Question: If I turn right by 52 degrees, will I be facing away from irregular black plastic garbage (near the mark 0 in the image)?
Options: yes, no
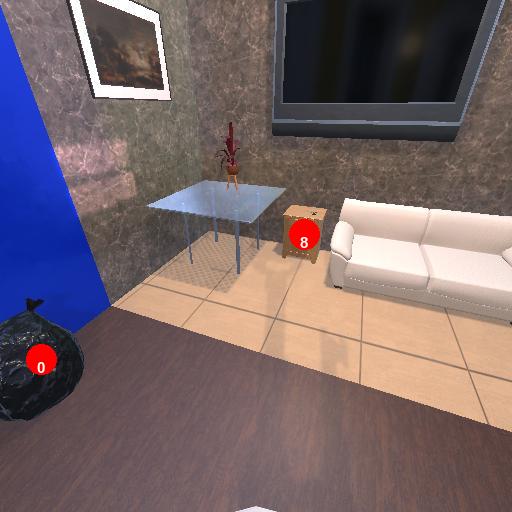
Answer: yes